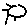
Label: sun